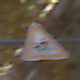
Verkehrszeichen: KinderRechts
Umgebung: Outdoor, Suburban
Tageszeit: MorningAfternoon
Wetter: PartlyCloudy
Licht: Natural
Jahreszeit: NotSpecified
Kontrast: MediumContrast